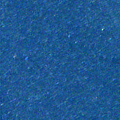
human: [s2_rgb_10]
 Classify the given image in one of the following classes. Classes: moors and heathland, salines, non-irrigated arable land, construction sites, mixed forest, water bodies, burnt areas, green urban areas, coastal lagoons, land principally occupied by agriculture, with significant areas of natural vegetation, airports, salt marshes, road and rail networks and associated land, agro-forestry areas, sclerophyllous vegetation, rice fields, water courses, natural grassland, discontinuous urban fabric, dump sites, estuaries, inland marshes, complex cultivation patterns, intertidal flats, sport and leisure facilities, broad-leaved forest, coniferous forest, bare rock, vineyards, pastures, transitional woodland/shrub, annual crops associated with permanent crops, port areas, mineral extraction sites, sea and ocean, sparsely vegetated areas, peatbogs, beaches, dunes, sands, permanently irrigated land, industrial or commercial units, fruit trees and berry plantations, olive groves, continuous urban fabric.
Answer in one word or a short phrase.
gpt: sea and ocean